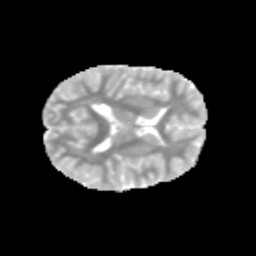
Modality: MD
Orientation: axial
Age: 12
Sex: male
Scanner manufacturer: siemens
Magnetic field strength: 3 T
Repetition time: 3.8 s
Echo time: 0.07 s